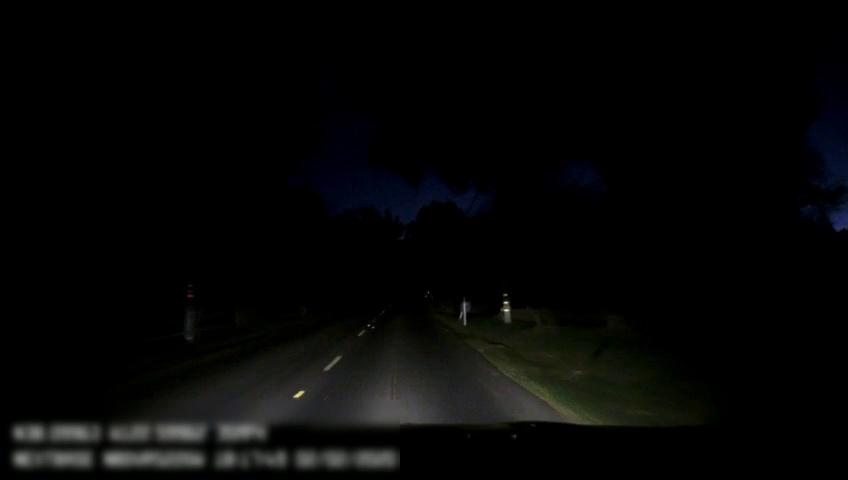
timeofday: Night
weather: Other
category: Drivable Space
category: Lanes | Opposite Lane
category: Lanes | Current Lane